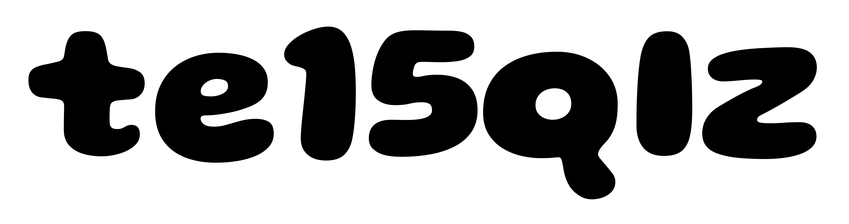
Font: Gluten_ExtraBold